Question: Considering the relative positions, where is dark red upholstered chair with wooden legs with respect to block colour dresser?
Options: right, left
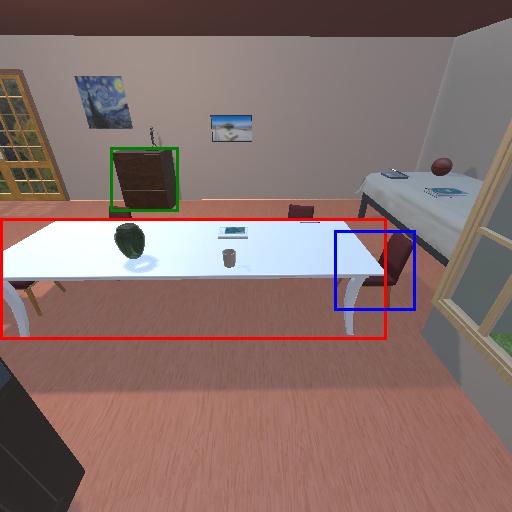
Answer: right